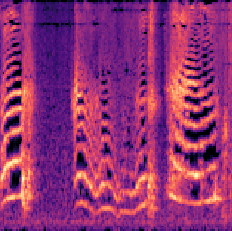
Sound class: Baby cry